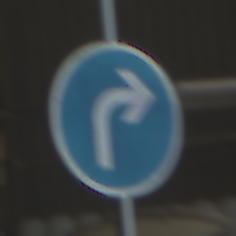
Verkehrszeichen: VorgeschriebeneFahrtrichtungRechts
Umgebung: Indoor, Urban
Tageszeit: Midday
Wetter: NotSpecified
Licht: Natural
Jahreszeit: NotSpecified
Kontrast: MediumContrast